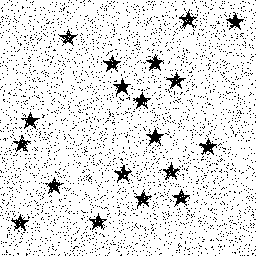
Squares: 0
Triangles: 0
Stars: 19
Total shapes: 19